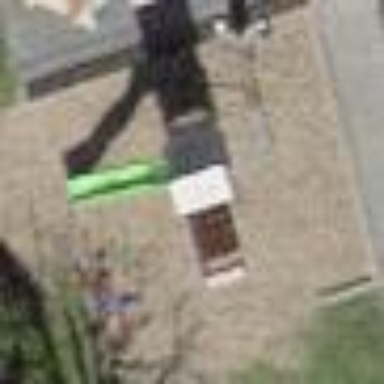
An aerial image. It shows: Playground area for leisure activities on the land.